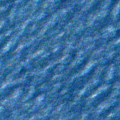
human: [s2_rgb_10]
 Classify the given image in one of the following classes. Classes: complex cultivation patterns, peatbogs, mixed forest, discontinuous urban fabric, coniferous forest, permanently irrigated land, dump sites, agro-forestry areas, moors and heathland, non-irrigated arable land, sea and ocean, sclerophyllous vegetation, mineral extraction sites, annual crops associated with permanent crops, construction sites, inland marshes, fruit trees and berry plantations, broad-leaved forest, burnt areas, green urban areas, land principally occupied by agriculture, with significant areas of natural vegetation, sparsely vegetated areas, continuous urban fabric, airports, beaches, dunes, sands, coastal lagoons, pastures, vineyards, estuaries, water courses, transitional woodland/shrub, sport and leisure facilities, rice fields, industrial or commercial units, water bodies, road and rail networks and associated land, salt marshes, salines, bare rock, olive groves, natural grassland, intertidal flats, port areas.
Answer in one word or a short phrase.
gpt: sea and ocean